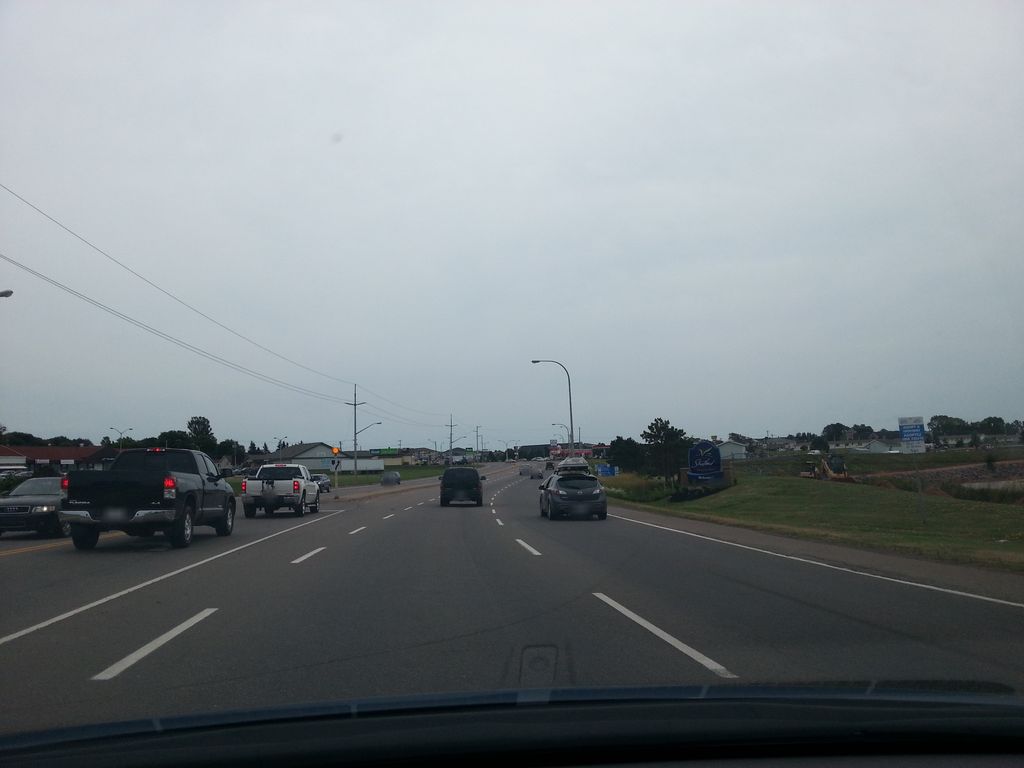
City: charlottetown